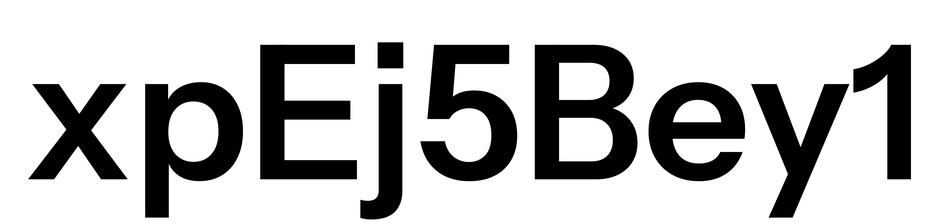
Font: InstrumentSans_SemiBold